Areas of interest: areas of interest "Immortal Mountain Mausoleum"
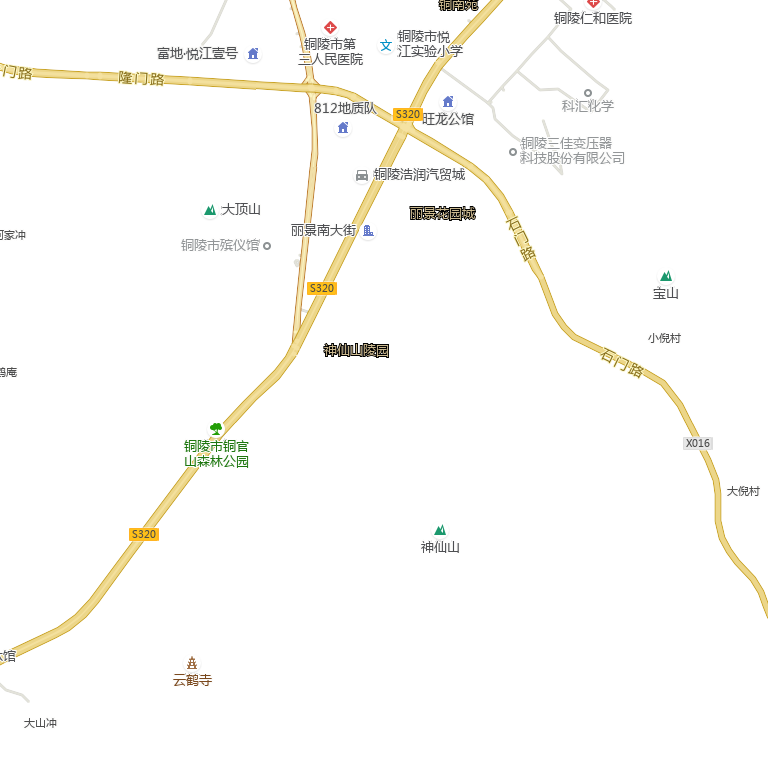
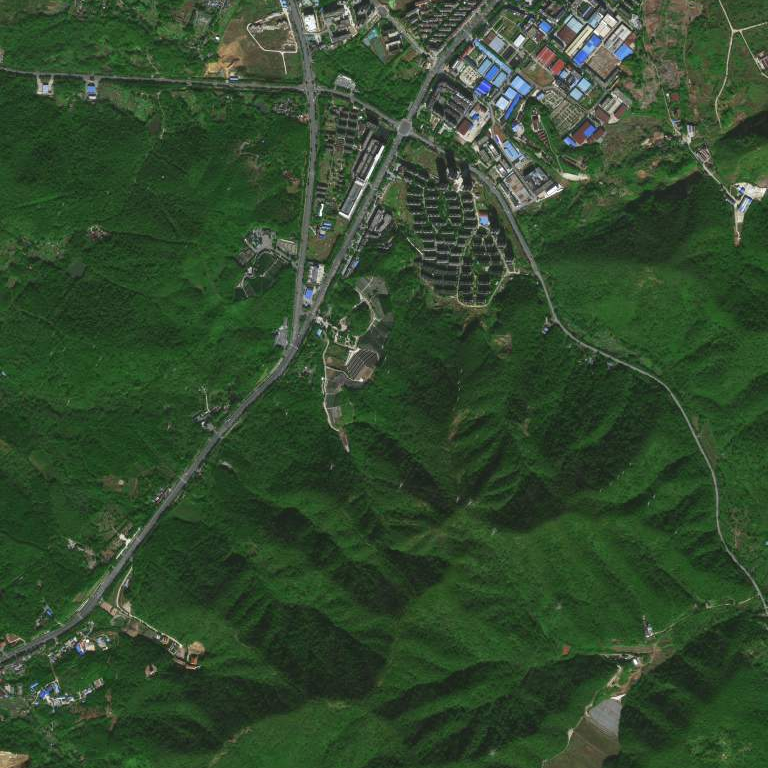